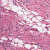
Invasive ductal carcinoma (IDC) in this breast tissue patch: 0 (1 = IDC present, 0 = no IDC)